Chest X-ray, AP view. Patient: 40 years old, sex F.
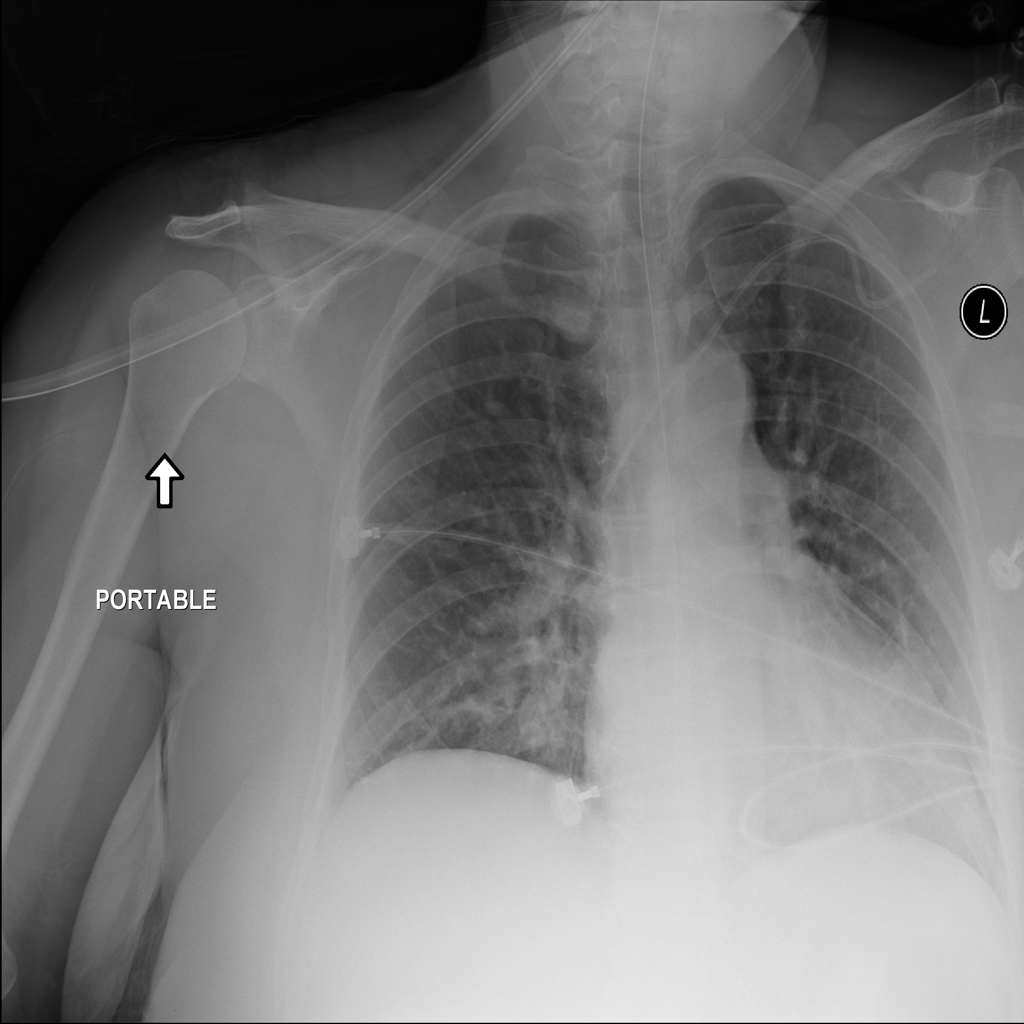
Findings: Atelectasis